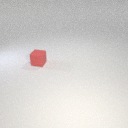
small red rubber cube